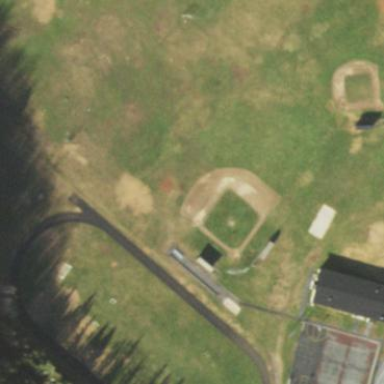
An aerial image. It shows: Baseball pitch for leisure land activities.